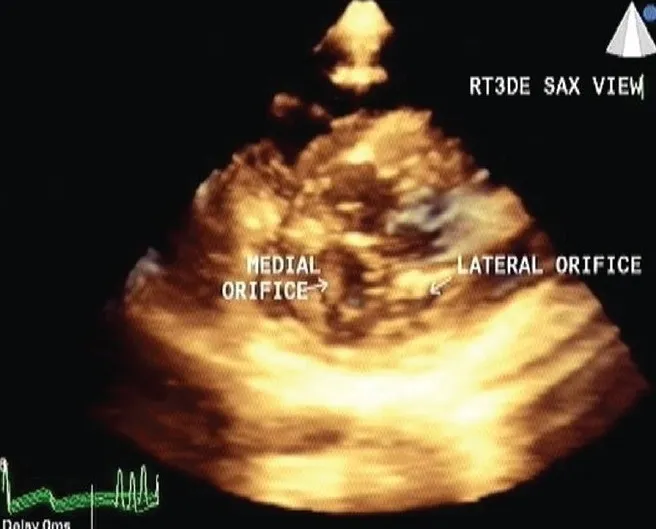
En-face atrial view showing clearly two separate mitral orifices.
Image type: radiology (ultrasound)